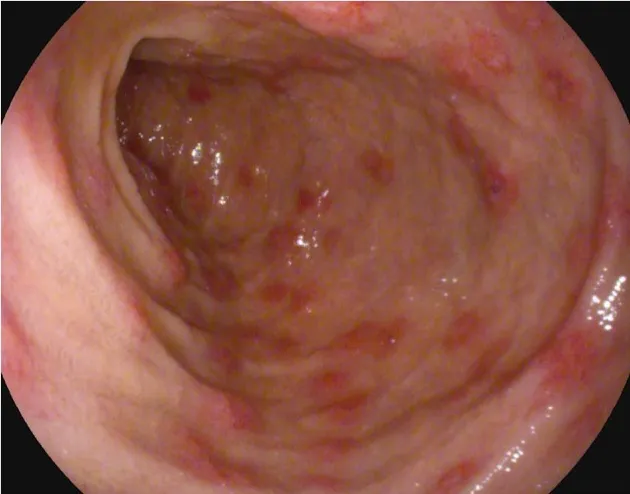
Esophagogastroduodenoscopy evidence of multiple hyperemic and hemorrhagic round-shaped lesions in distal duodenum.
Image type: endoscopy (gi_endoscopy)